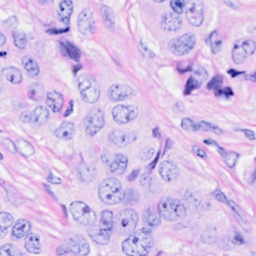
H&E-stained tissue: Breast